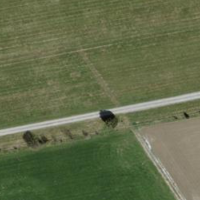
EUNIS habitat code: 57
Species observed at this site:
Phaneroptera falcata